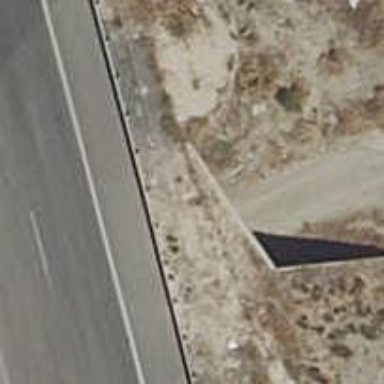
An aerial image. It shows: Dirt track road passing through tunnel.